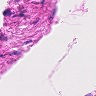
Metastatic tissue present: no